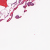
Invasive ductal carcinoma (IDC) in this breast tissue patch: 0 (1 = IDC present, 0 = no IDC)